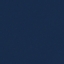
Land use / land cover: SeaLake